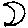
Label: moon